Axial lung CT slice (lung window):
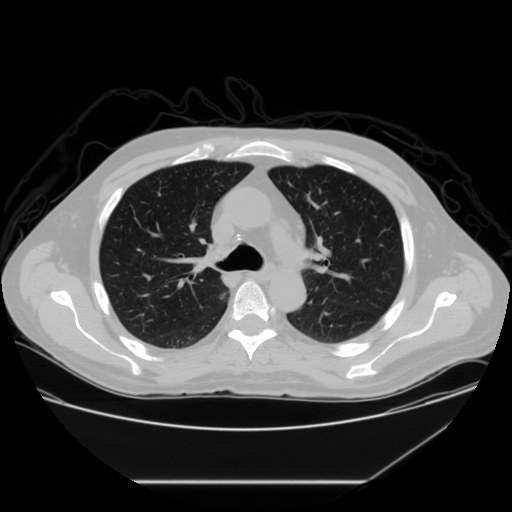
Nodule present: no